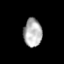
Tissue: prostate
Cell type: T cells
Senescence score: 0.3503
Nuclear area (px): 512
Mean DAPI intensity: 176.285